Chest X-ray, AP view. Patient: 58 years old, sex F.
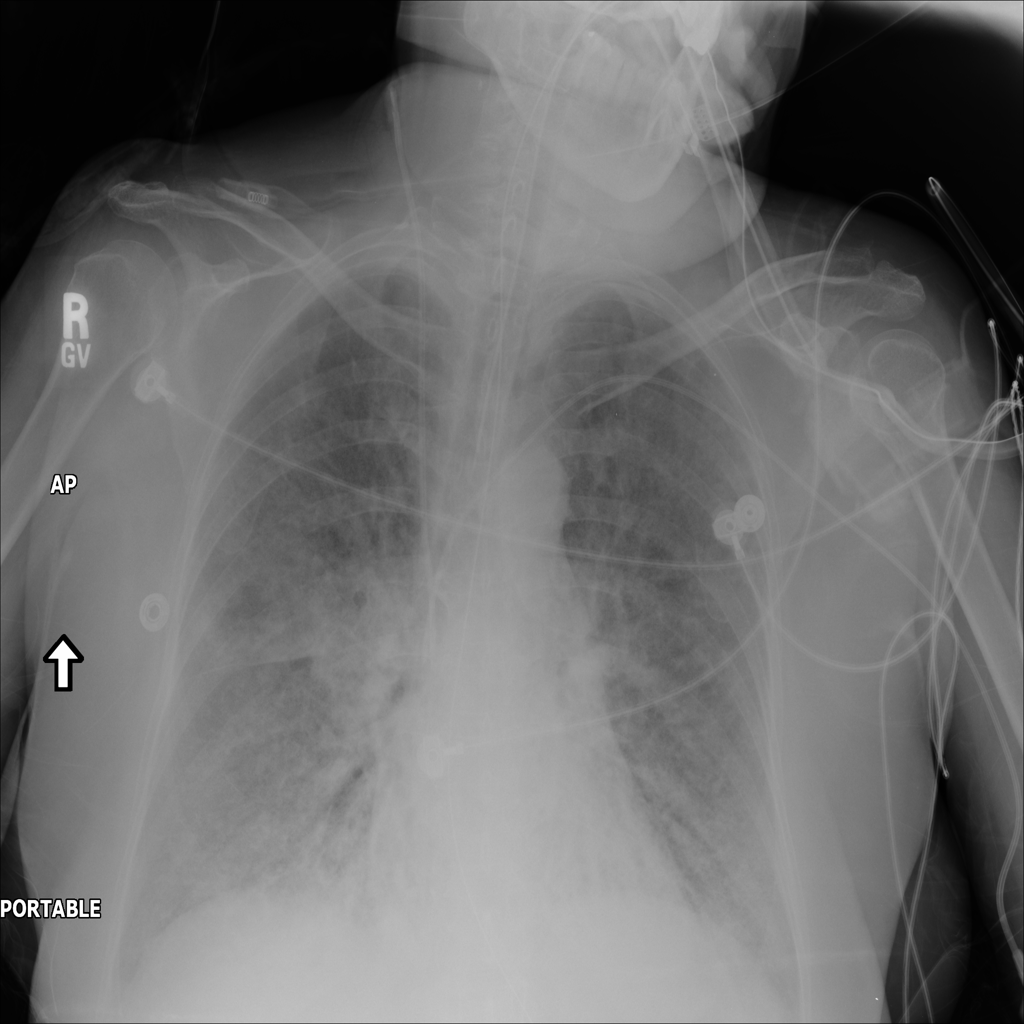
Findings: Edema, Pneumonia